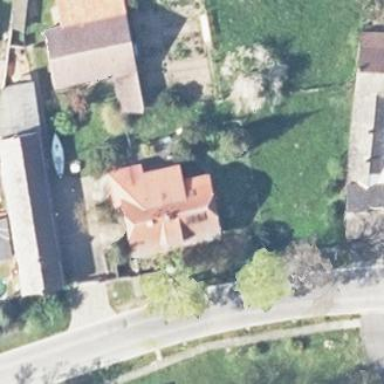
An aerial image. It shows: Simple and straightforward house.